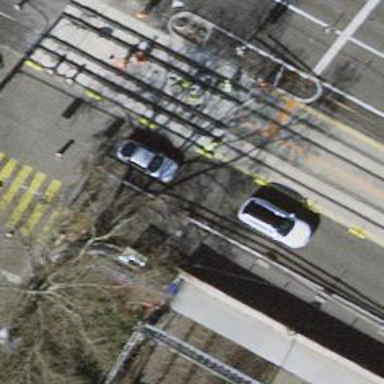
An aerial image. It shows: Tertiary road with asphalt surface and trolley wire.